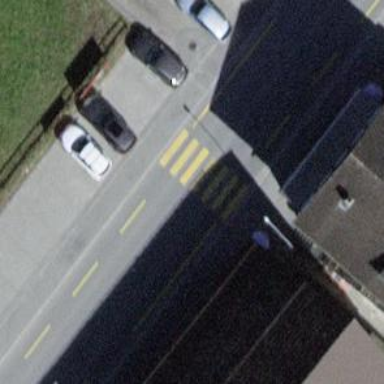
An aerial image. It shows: Marked crossing with zebra stripes on the road.